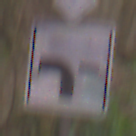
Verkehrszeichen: VerlaufVorfahrtsstrasse6
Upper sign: Vorfahrtsstrasse
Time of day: Midday
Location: Outdoor (Nature)
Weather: Overcast
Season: Autumn
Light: Natural